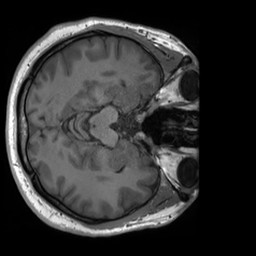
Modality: T1w
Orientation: axial
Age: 32
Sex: male
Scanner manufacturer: siemens
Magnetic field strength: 3 T
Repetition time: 1.8 s
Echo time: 0.00232 s